Question: I am looking to build a web based app that needs a multi-screen interface.
To make that possible I'm looking for the following:
1. Any front end libraries that make that possible -- for example jQuery plugins.
2. Any design patterns I should look at.
3. Any successful open source implementations of web based multi-screen interfaces.

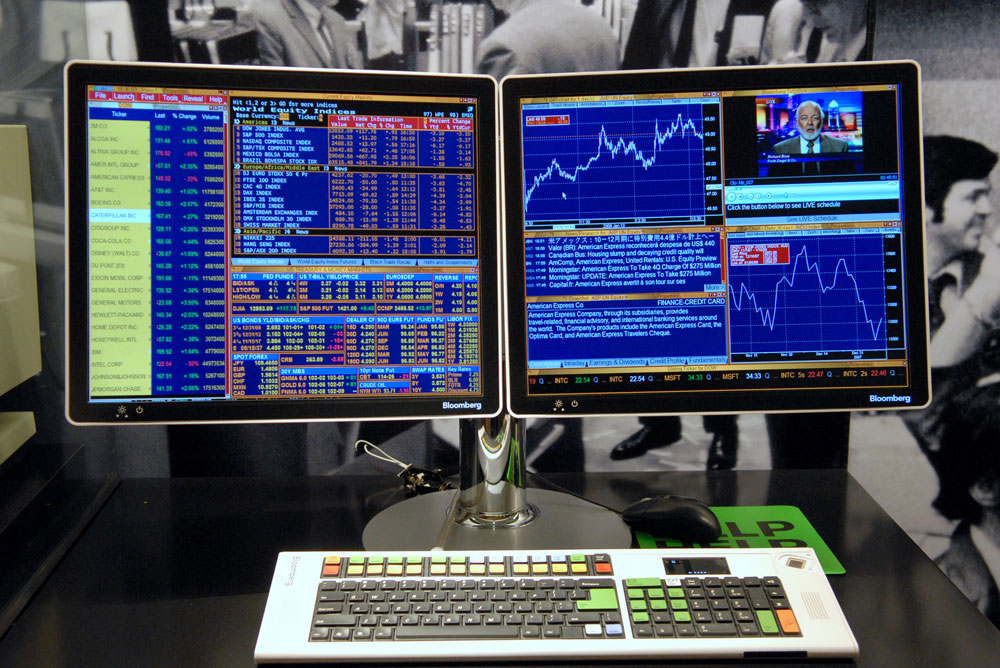
Answer: Have a look at <URL> , it has build in support for popping-out components into new browser windows.